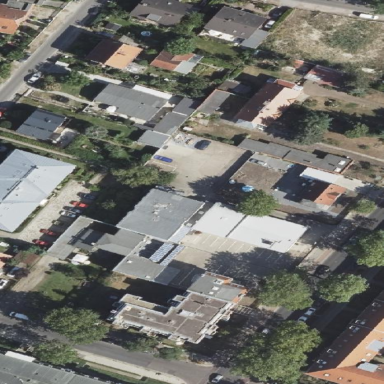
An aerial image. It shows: Residential area.